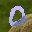
Label: 0